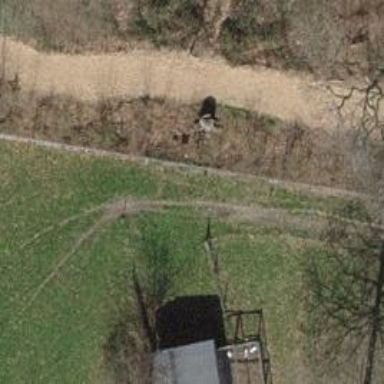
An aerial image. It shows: Footway with surface made of woodchips.